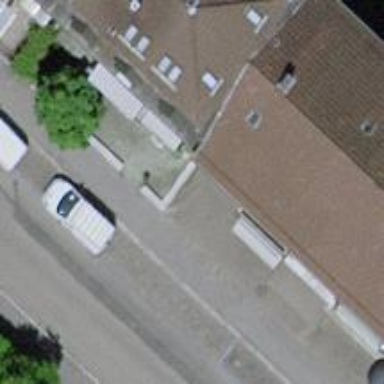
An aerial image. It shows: Driveway tunnel that serves as building passage.